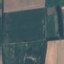
Land use / land cover: AnnualCrop